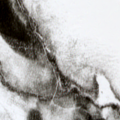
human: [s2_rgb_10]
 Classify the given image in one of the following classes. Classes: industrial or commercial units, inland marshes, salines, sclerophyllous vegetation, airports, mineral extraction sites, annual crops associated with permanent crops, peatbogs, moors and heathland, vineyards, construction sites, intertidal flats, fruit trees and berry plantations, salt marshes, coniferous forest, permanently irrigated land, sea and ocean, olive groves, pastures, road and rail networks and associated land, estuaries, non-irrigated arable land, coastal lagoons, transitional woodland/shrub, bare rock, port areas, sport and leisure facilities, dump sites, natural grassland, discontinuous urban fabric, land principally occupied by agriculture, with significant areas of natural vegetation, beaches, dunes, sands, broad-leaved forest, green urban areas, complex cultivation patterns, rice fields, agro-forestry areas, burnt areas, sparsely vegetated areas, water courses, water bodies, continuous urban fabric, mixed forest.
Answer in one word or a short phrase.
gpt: coniferous forest, mixed forest, transitional woodland/shrub, peatbogs